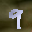
Label: 9